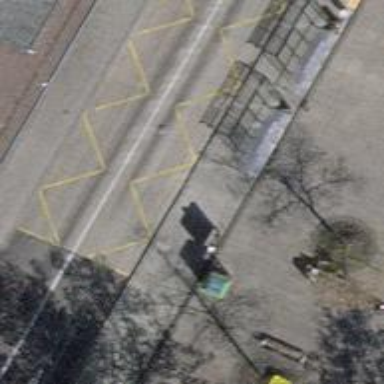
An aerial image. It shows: Bus stop with sheltered platform for public transport.